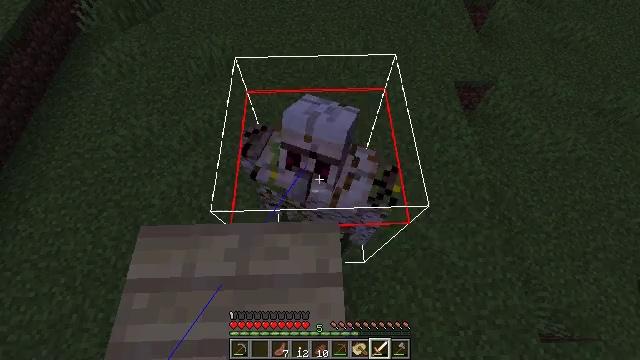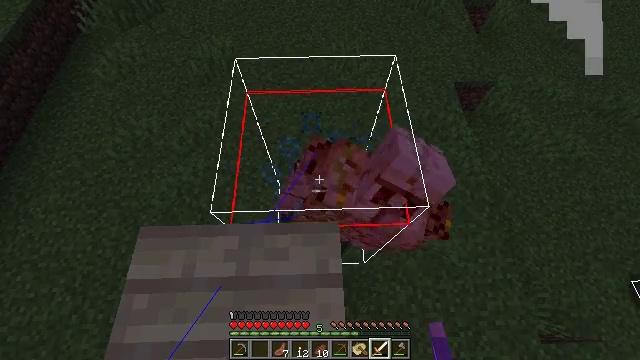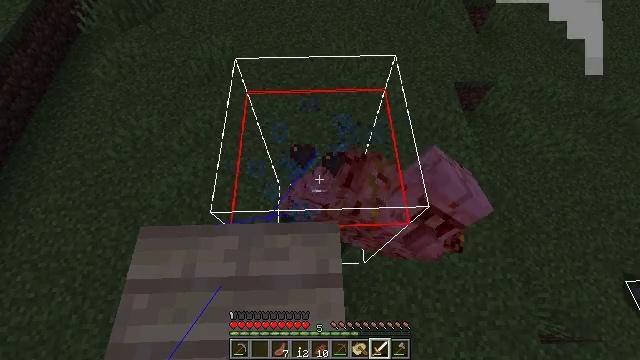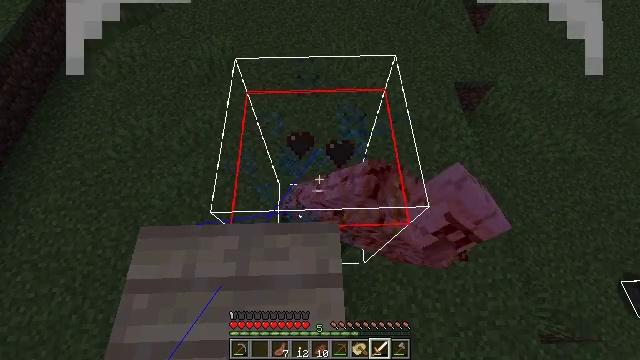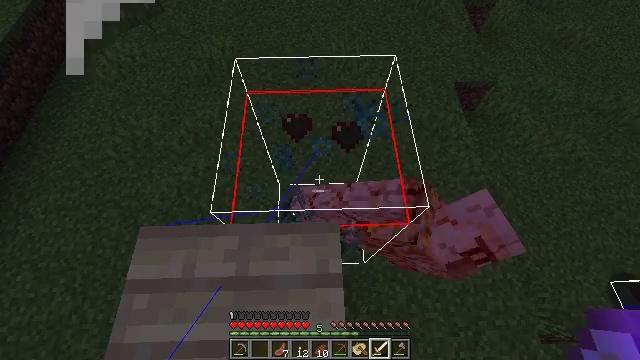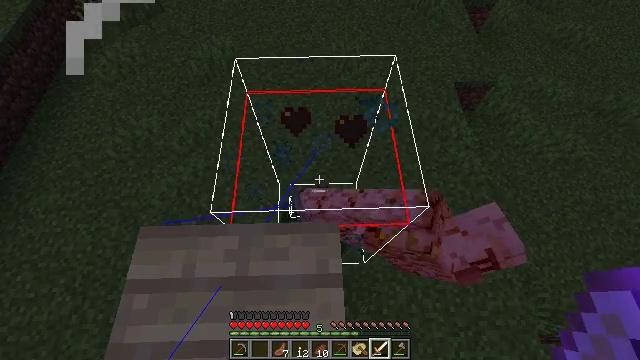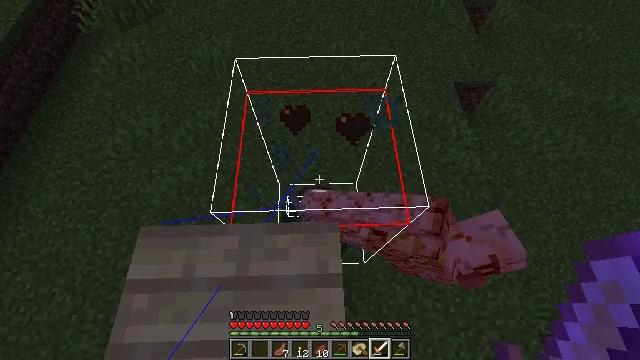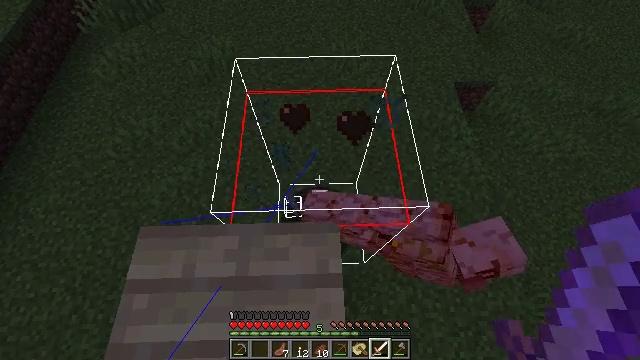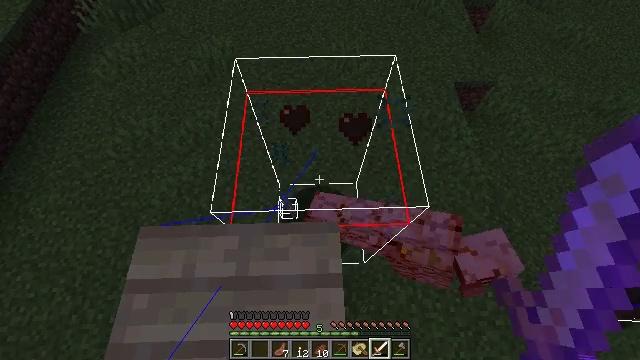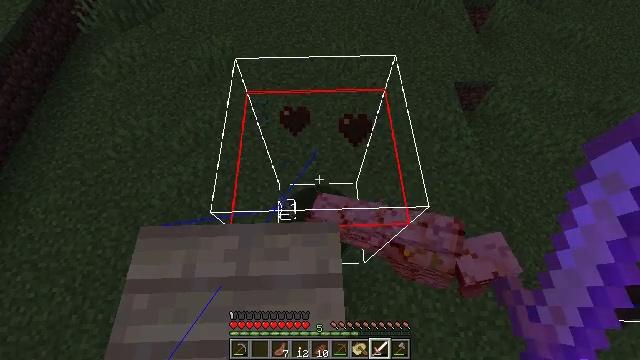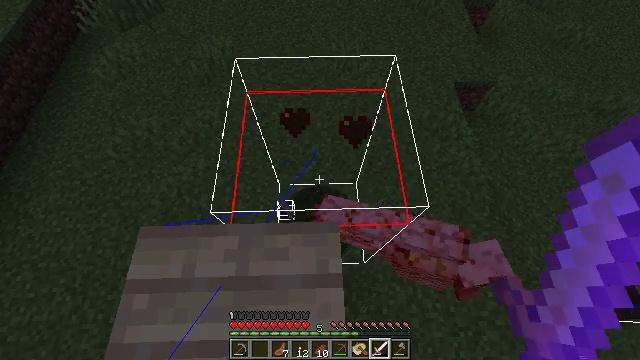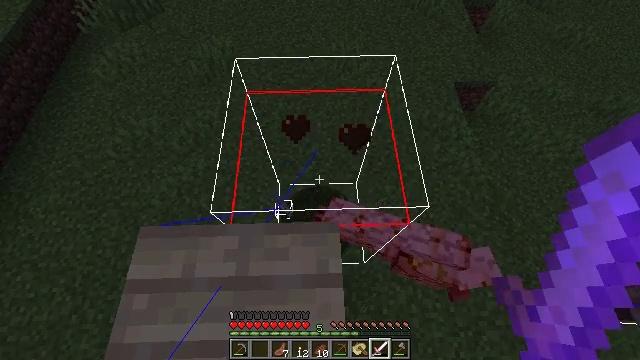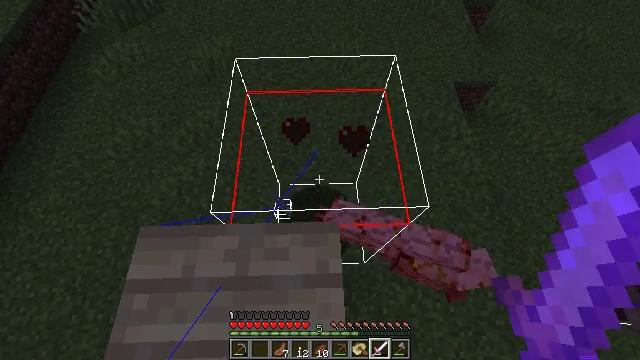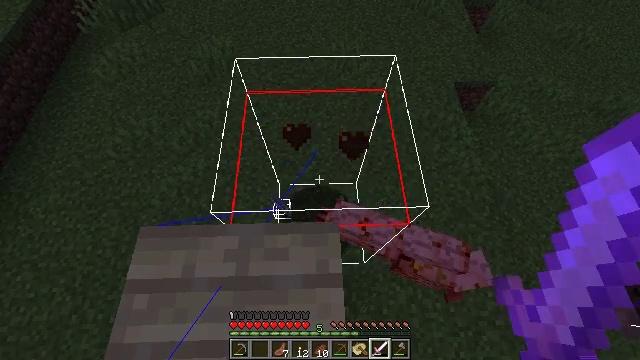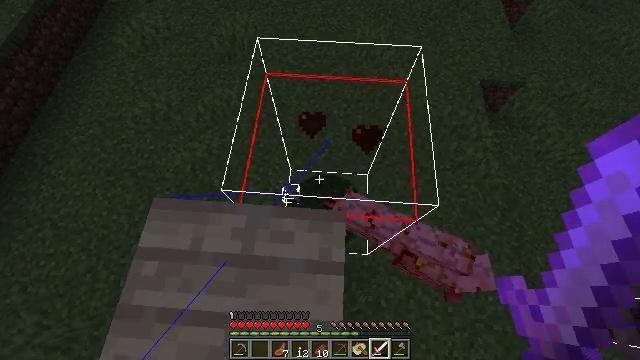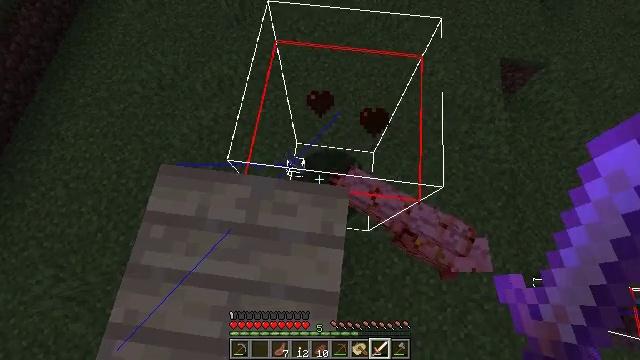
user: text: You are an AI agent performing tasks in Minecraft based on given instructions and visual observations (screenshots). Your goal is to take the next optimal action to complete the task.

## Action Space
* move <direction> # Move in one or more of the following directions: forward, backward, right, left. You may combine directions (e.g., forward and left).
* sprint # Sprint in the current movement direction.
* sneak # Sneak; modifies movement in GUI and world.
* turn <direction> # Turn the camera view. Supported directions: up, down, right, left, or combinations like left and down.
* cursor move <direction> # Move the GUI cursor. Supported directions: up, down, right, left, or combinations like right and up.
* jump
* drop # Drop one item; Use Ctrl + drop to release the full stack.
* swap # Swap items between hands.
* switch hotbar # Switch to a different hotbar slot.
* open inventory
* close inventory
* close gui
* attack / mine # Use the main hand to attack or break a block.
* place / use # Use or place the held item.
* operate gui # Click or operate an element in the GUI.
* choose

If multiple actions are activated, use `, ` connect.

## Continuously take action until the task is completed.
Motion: motion action
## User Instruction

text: Gather some birch planks.
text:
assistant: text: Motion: sneak
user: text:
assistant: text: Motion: sneak
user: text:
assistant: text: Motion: sneak
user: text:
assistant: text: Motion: sneak
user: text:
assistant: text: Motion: sneak
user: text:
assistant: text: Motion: sneak
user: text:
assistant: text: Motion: sneak
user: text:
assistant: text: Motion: sneak
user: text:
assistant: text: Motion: sneak
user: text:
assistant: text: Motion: sneak
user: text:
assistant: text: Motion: sneak
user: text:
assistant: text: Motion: sneak
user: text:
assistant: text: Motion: sneak
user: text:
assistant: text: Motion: sneak, turn left and down
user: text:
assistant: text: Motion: sneak, turn left and down
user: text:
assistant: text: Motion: sneak, turn left and down
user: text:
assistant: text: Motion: sneak
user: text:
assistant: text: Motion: sneak, turn left and down
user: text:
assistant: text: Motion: move left, sneak, turn left and down
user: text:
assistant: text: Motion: move left, sneak
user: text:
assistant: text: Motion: move left, sneak
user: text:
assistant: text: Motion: move left
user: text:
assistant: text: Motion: no_op
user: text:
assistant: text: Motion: no_op
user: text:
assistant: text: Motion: no_op
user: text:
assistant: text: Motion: no_op
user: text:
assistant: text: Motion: no_op
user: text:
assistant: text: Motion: turn right
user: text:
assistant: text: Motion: turn right and down
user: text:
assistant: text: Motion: attack / mine